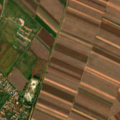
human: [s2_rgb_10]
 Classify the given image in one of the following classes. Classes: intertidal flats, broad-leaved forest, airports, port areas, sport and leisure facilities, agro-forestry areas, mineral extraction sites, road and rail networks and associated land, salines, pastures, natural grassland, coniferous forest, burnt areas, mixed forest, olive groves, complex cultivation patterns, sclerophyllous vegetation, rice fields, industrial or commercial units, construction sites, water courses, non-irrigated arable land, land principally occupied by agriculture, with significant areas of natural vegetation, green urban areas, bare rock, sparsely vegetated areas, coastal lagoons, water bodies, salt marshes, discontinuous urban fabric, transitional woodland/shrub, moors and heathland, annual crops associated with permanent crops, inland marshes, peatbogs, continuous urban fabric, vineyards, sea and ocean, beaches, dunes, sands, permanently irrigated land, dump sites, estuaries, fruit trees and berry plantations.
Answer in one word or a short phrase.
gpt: discontinuous urban fabric, non-irrigated arable land, complex cultivation patterns